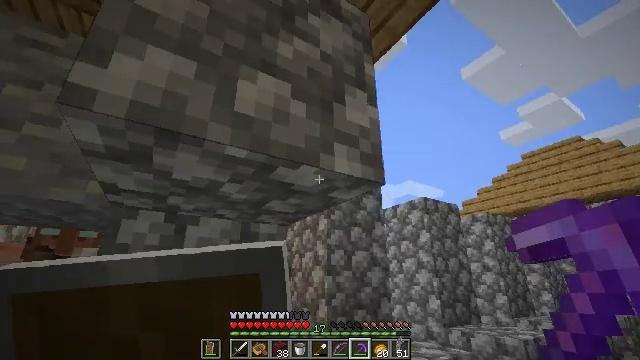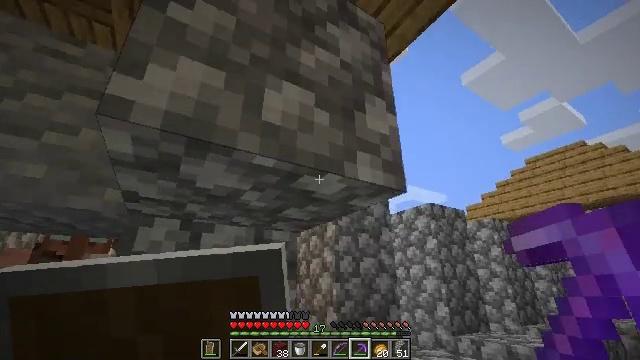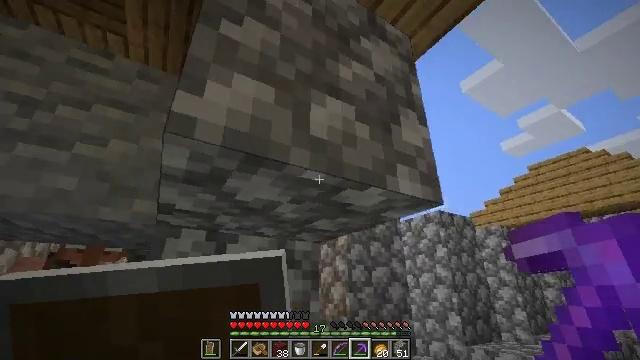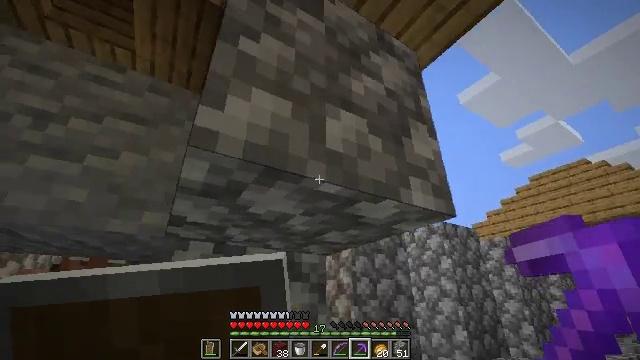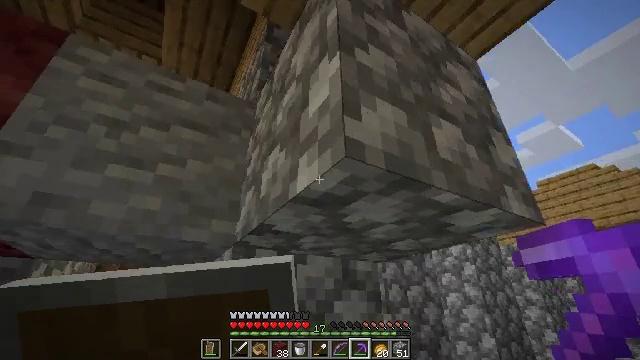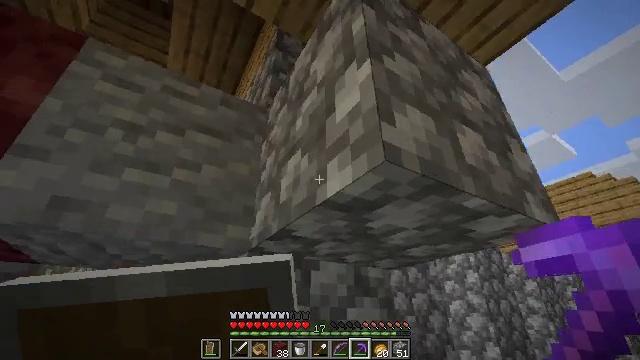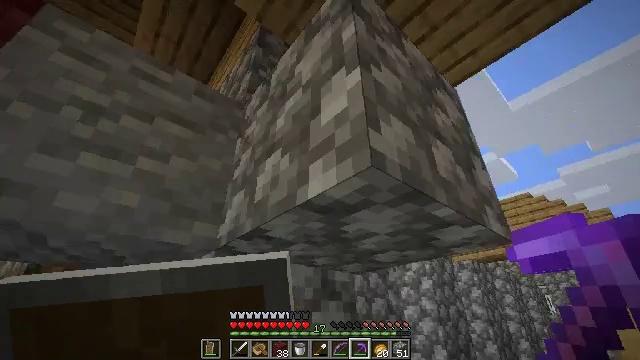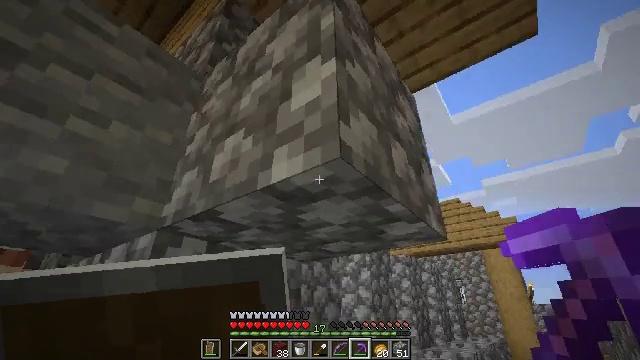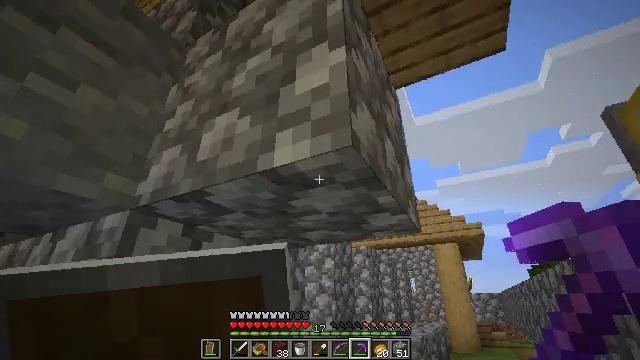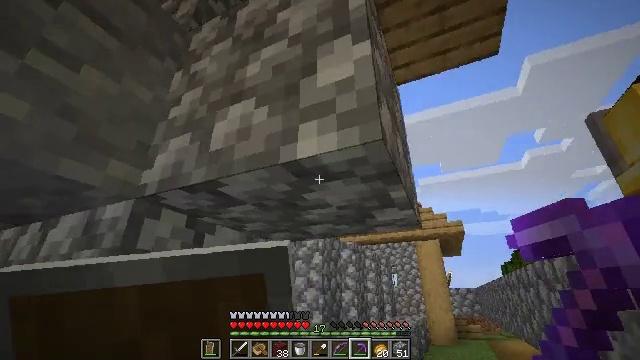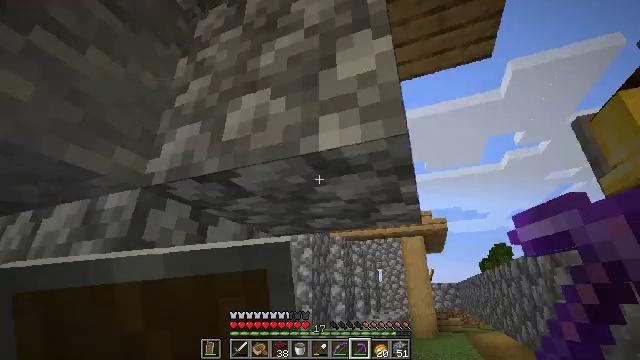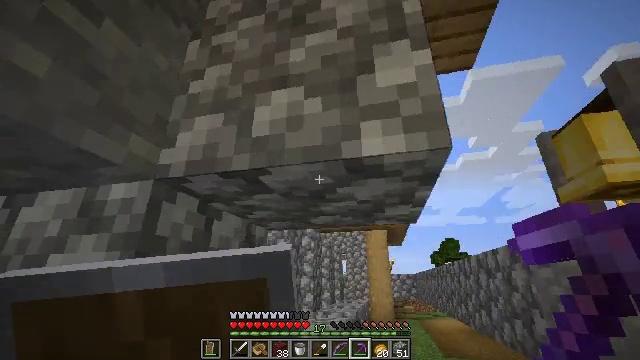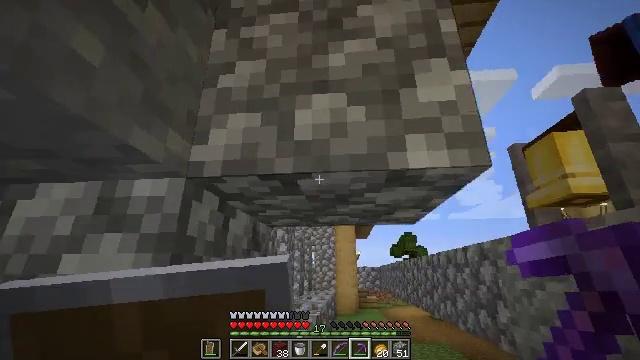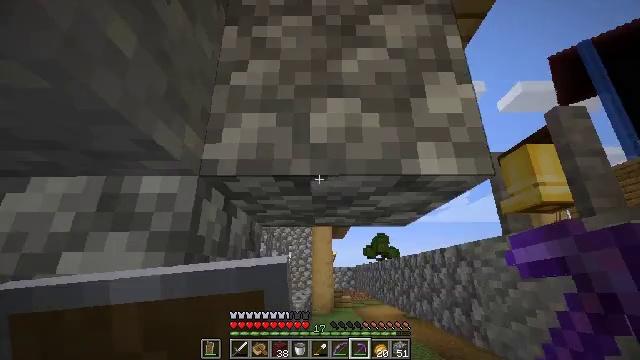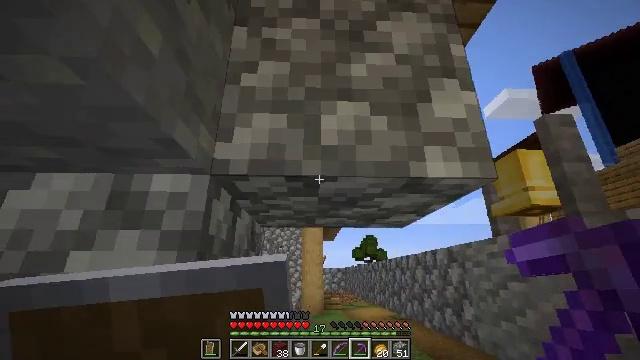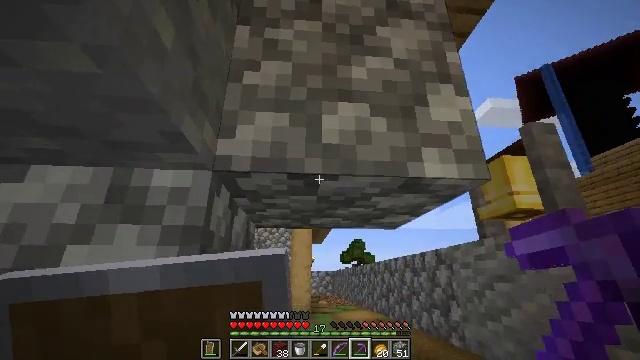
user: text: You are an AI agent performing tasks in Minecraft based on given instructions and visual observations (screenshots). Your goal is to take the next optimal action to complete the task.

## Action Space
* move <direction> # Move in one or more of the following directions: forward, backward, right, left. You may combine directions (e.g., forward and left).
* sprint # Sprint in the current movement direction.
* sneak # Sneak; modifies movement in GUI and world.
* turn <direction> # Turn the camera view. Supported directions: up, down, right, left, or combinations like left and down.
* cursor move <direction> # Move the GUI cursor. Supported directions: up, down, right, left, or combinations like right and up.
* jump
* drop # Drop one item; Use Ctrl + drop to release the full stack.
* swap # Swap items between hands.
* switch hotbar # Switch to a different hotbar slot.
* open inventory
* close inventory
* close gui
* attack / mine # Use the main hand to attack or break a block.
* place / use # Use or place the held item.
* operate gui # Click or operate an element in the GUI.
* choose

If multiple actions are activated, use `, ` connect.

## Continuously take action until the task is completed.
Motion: motion action
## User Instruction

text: Gather materials such as cobblestone.
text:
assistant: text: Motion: move left, turn up
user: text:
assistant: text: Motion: move left, turn up
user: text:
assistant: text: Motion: move left, turn up
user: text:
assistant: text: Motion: move left, turn up
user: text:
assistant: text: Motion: turn up
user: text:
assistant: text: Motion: turn right
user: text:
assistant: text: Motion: turn right and down
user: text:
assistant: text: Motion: move left, turn right and down
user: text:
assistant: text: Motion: move left, turn right and down
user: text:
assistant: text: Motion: move left, turn right
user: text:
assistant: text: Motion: move left, turn right and down
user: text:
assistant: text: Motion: move left, turn right and down
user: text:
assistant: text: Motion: turn right
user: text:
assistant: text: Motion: turn right
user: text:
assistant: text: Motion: turn right
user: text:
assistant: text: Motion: turn right
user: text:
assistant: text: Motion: attack / mine
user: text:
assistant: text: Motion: attack / mine
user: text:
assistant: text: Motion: attack / mine
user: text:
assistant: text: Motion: attack / mine
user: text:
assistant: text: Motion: attack / mine
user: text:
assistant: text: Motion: attack / mine
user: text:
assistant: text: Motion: attack / mine
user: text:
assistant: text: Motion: attack / mine
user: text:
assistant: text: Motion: no_op
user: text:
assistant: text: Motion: no_op
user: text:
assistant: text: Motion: no_op
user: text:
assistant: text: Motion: no_op
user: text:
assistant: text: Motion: no_op